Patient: sex F, age 54
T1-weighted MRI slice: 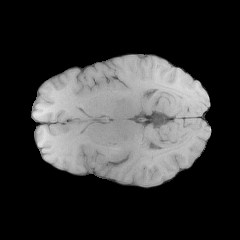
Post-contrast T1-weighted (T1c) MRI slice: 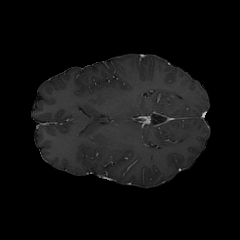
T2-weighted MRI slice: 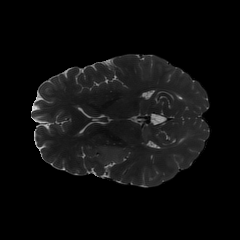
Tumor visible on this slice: yes
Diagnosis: Astrocytoma, IDH-wildtype
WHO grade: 3